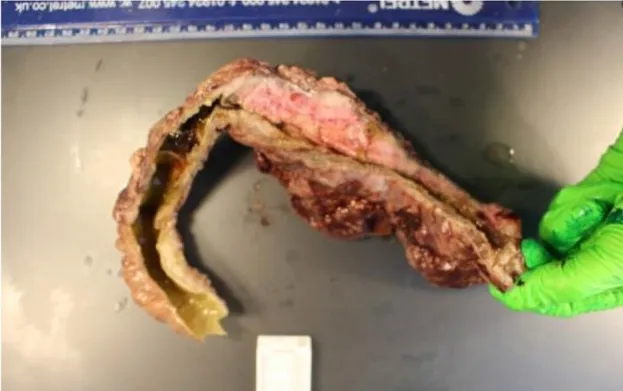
Resected left hemicolon.
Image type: pathology (h&e)